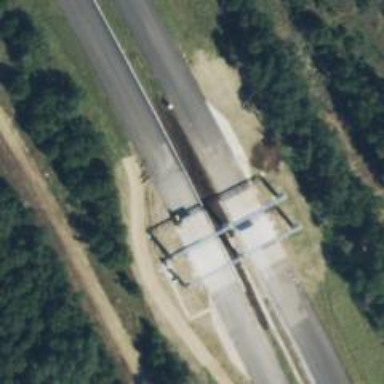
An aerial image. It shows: Toll gantry on the road.